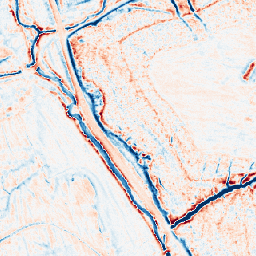
Category: edge_preserving
Decomposition family: anisotropic_diffusion
Decomposition parameters: iterations: 20
kappa: 50
gamma: 0.15
Upsampling method: nearest
Upsampling parameters: scale: 4
Upsampling scale: 4